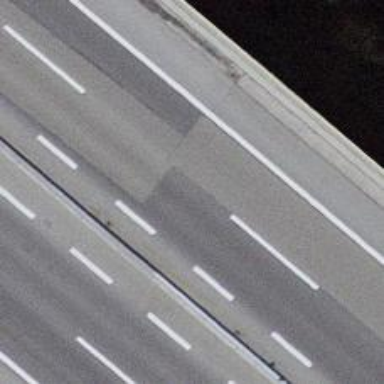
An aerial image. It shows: Bridge over motorway.